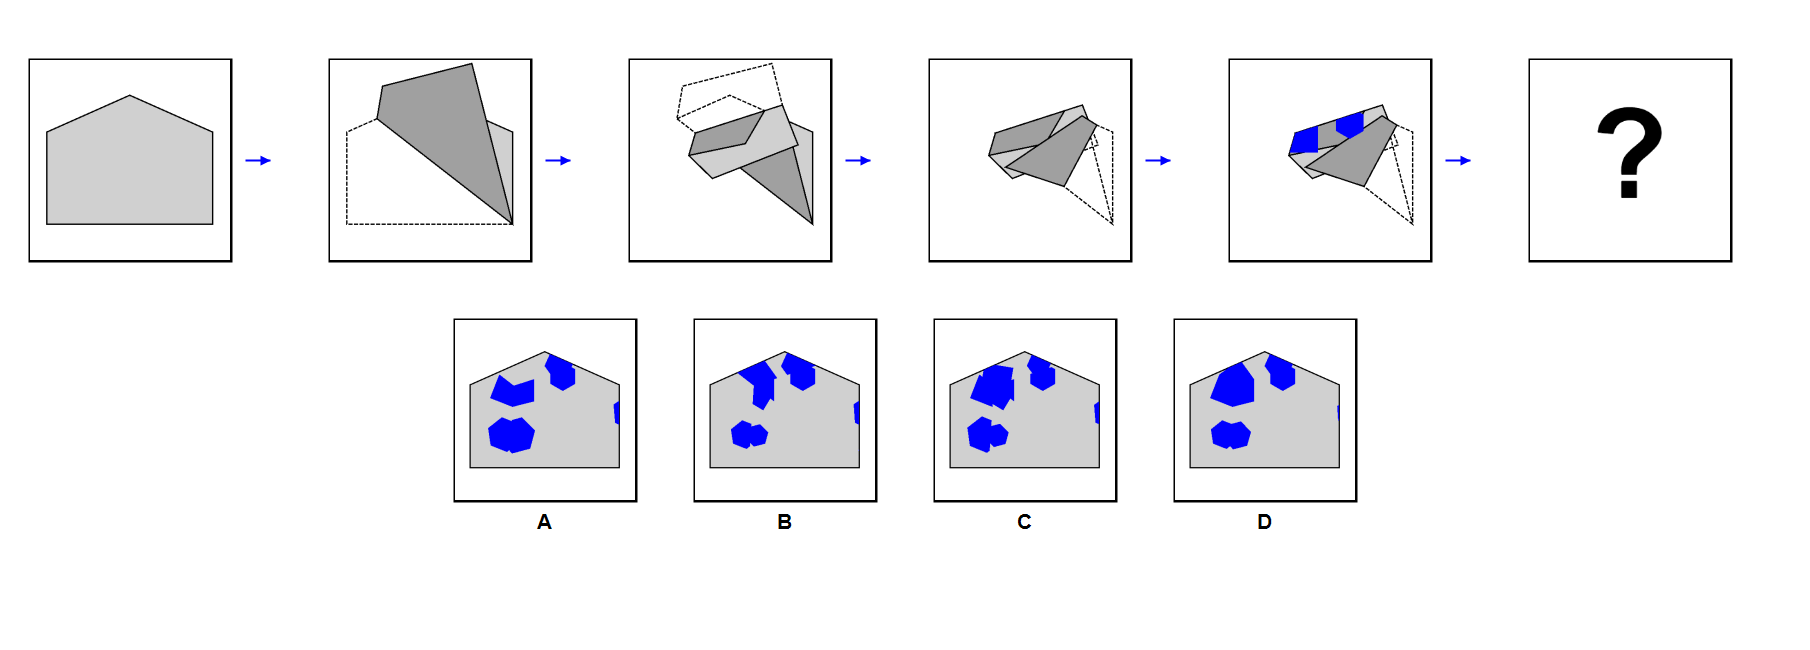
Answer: D